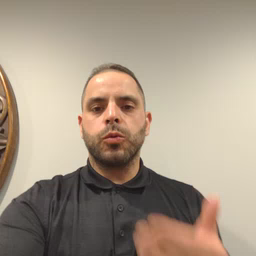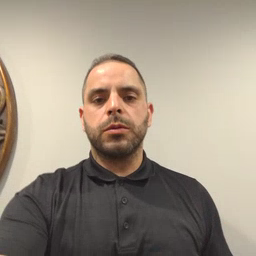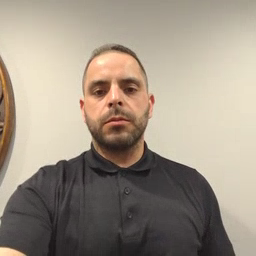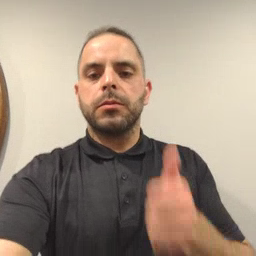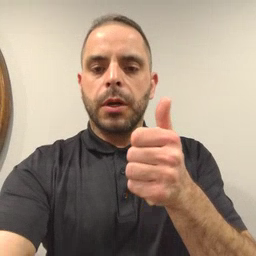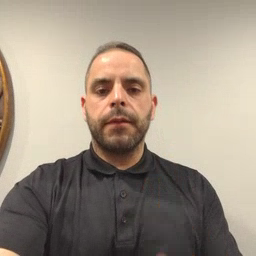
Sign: yourself